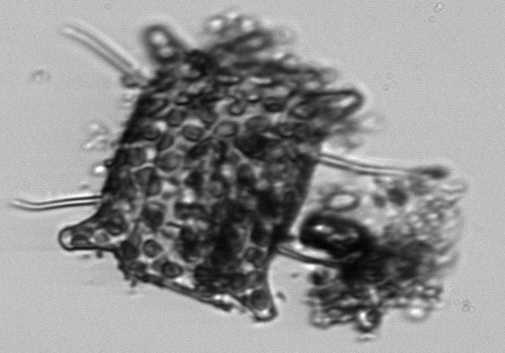
Label: Odontella